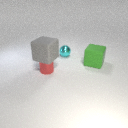
large green rubber cube in front of small cyan metal sphere